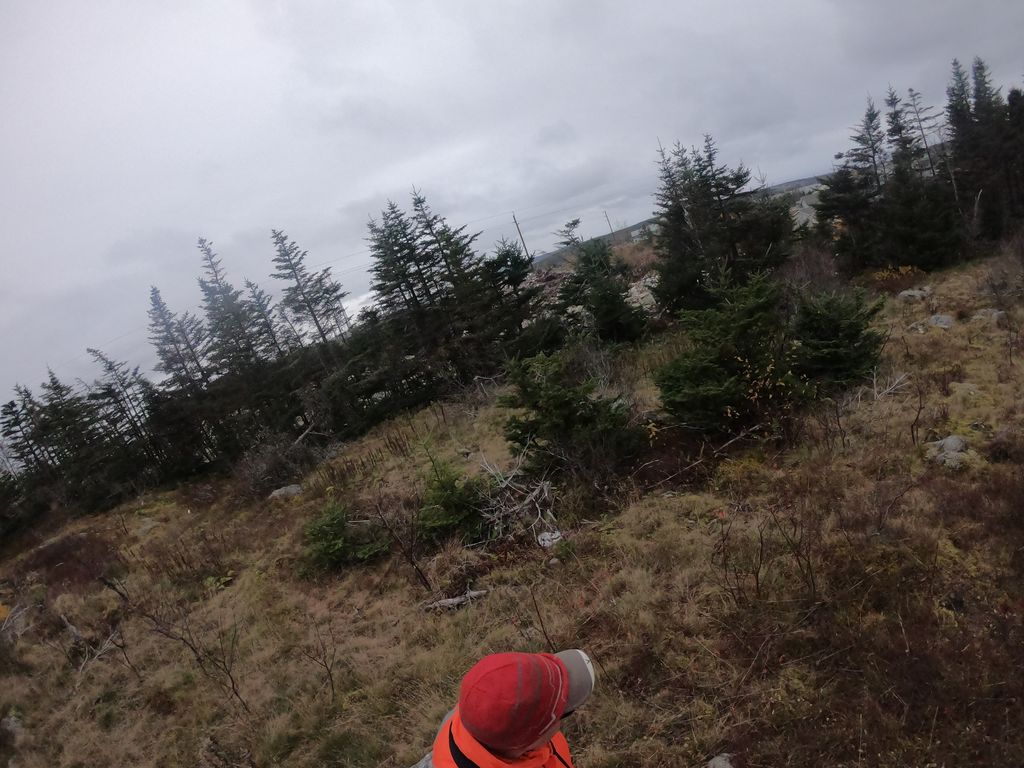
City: st_johns